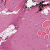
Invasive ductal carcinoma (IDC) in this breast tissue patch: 0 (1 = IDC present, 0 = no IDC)